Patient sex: M
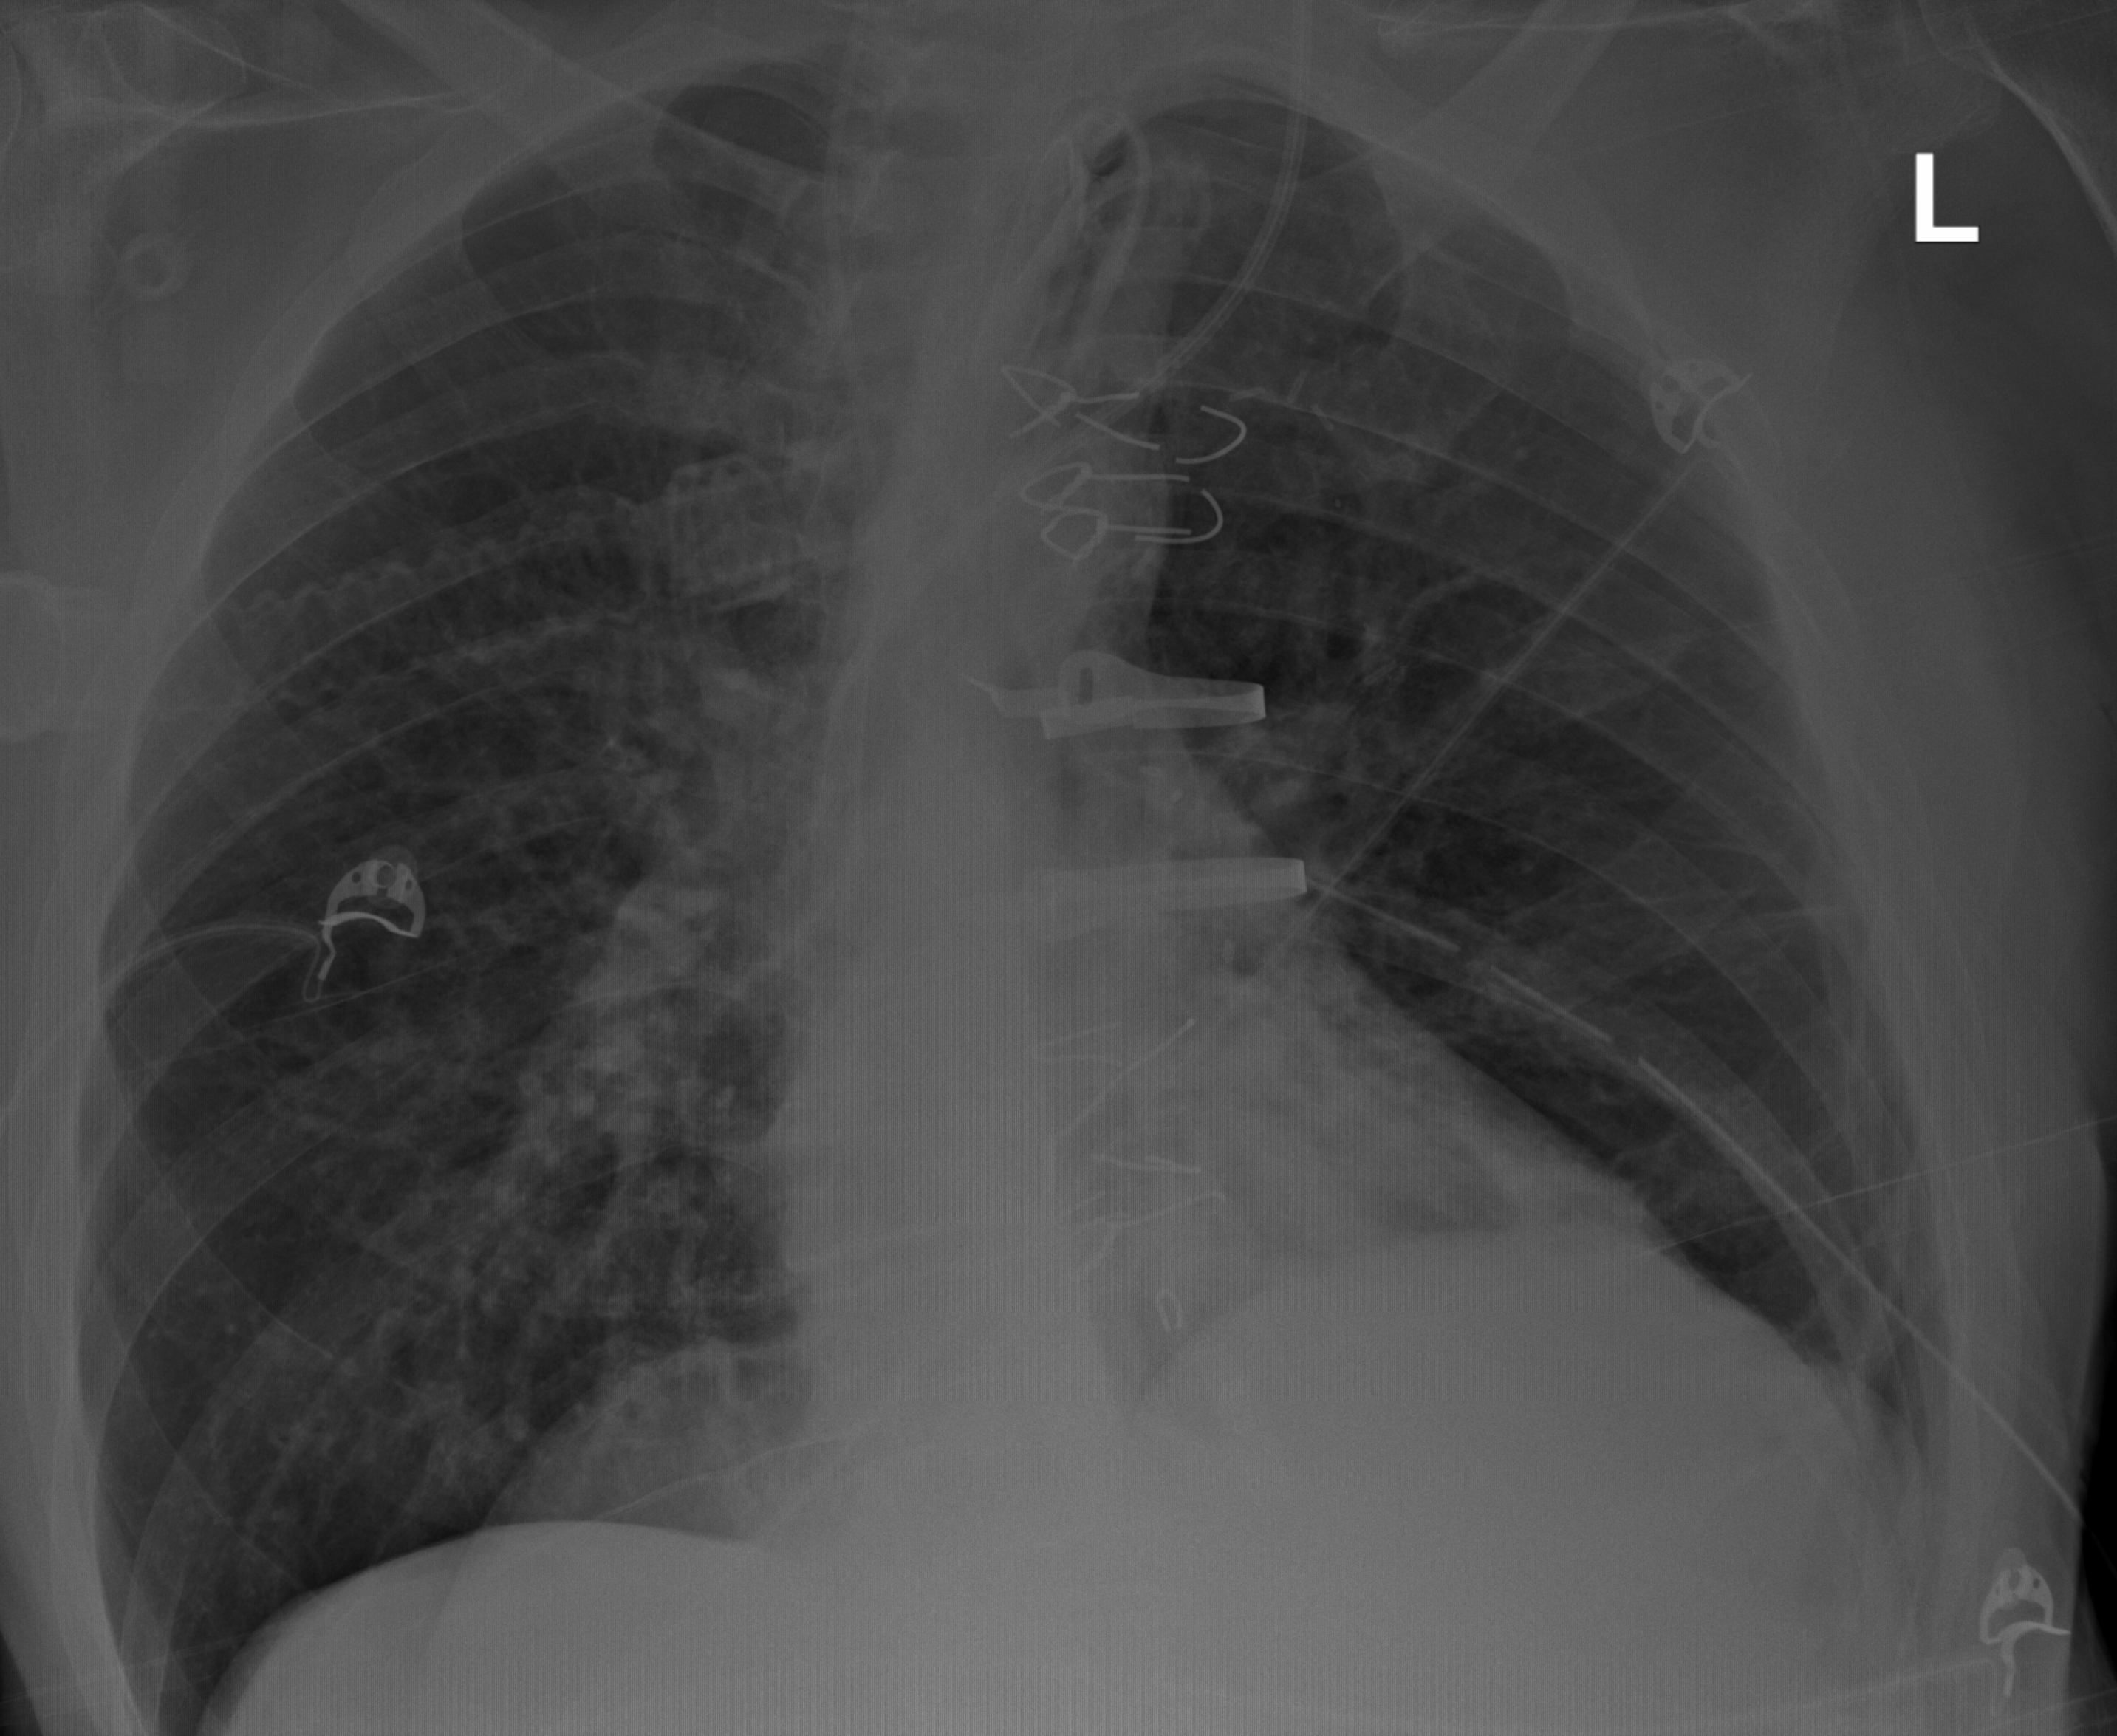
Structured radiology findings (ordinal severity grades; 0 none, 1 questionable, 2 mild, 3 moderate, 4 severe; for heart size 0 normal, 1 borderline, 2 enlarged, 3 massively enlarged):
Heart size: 0
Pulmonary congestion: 0
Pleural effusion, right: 0
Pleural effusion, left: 2
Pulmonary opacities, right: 0
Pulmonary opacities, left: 0
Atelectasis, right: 0
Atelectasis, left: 2